Question: I downloaded MAMP 4.1 on my Mac; by default, the only PHP versions I can use are 7.0.15 and 7.1.1
How can I use PHP 5.6?
I tried the solution <URL> Which says I should rename the versions I don't want to use to something else. But it didn't work for me.

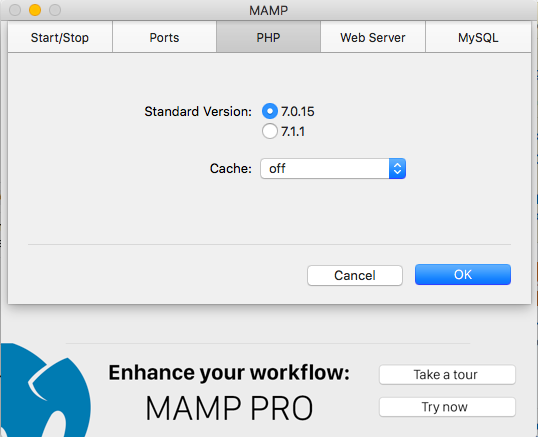
Answer: As mentioned by @Scott in the comments under your question:
> Your here is the right link. Use the bottom answer to rename the
bin/php directory. The MAMP preference pane will show the 2 latest
versions in the php directory. - Scott Eisenberg
And the answer in that links is:
> First stop the Server if its running. Go to "/Applications/MAMP/bin/",
rename the PHP Version you don't need (MAMP is only allowed to use 2
PHP Versions), e.g. "_php5.2.17". Now MAMP will use the php versions
that are left. Go to the MAMP Manager and then settings, then switch
to the php version you need.
In my case (and similarly yours), I renamed the folder named 'php7.1.1' to '_php7.1.1' and now MAMP shows me '5.6.30' and '7.0.15' in the preferences pane.